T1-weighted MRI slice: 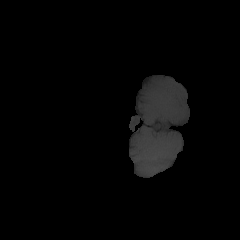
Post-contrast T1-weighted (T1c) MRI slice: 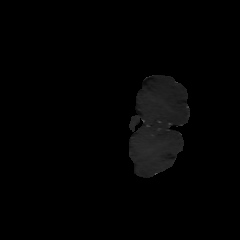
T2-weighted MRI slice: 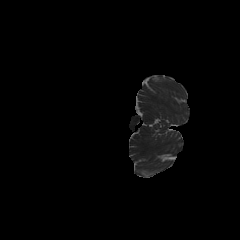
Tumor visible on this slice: no